Interaction volume radius: 5 \u00c5
Interaction volume height: 10 \u00c5
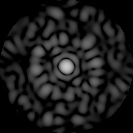
Disorder parameter: 0.7861